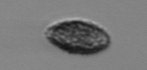
Label: Pseudochattonella_farcimen